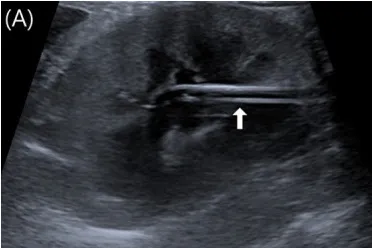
Postoperative US images of left kidney. (A) Sagittal image.
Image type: radiology (ultrasound)